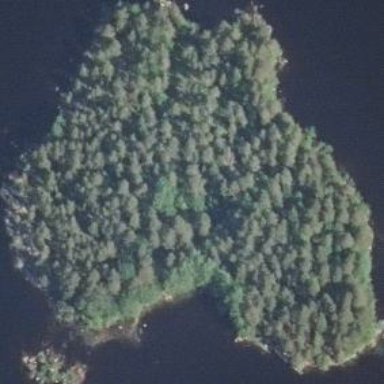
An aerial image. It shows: Islet covered with woodland.